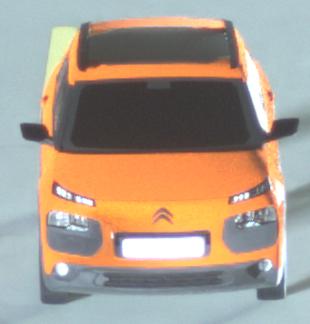
Make: Citroen
Model: C4 Cactus PureTech 75
Detailed model: C4 Cactus
Model produced from: 2014/09
Model produced until: 2015/03
Doors: 5
Color: orange
Road condition: dry road
Daytime: midday
Contrast: medium contrast